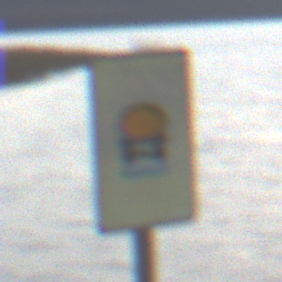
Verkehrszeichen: FahrzeugeMitWassergefaehrdenderLadungOhnePfeilsymbol
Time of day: SunriseSunset
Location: Outdoor (RoadRail)
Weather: PartlyCloudy
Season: NotSpecified
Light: Natural